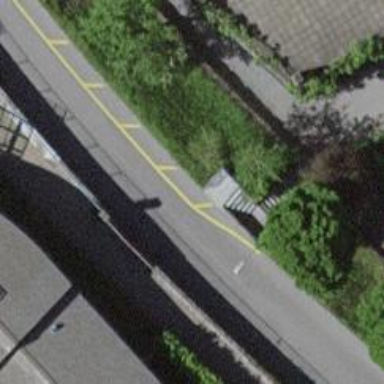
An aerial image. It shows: Set of steps on the road.